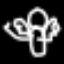
Label: angel